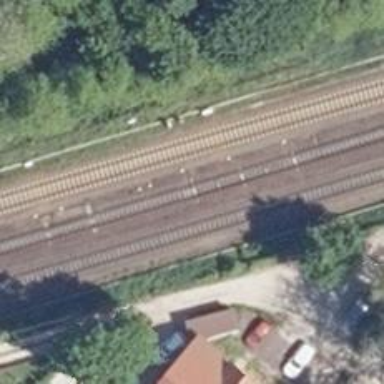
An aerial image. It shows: Railway switch with the turnout side on the left.